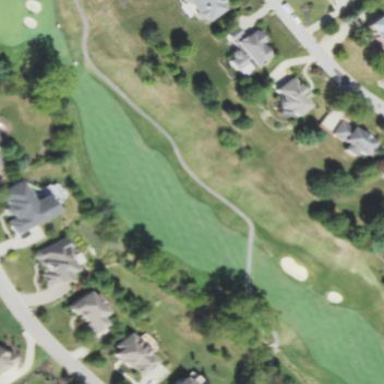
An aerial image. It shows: Rough area on grassy golf course.